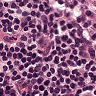
Metastatic tissue present: no